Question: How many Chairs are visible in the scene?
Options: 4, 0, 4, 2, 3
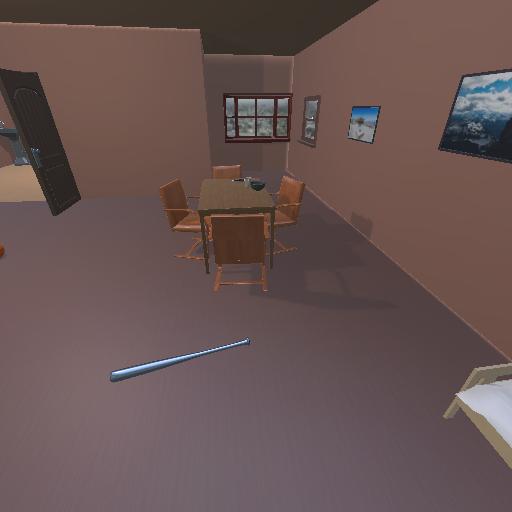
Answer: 4